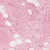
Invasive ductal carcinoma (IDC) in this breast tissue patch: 0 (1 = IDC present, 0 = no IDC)